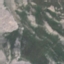
Label: HerbaceousVegetation